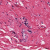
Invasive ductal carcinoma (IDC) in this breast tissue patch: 0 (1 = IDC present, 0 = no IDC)